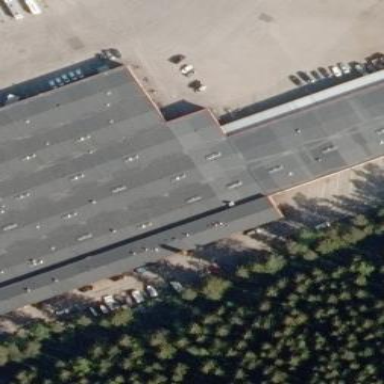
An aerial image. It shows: Industrial building.